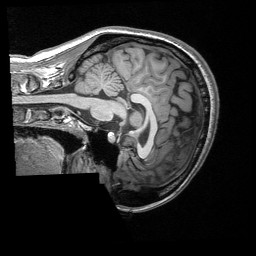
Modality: T1w
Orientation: sagittal
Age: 19
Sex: female
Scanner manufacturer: siemens
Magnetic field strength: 3 T
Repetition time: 2.53 s
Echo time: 0.00309 s